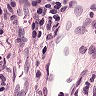
Metastatic tissue present: no